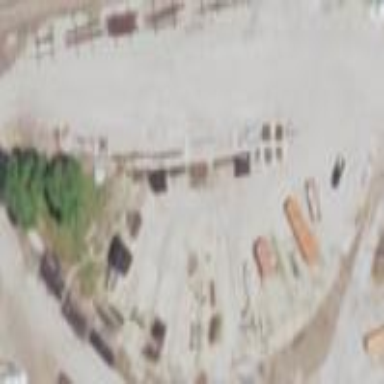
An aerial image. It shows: Historical railway roundhouse.